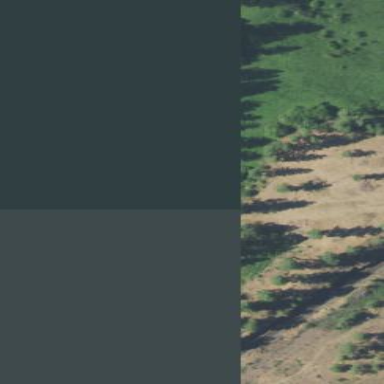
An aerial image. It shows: Evergreen woodland with needle-leaved trees.